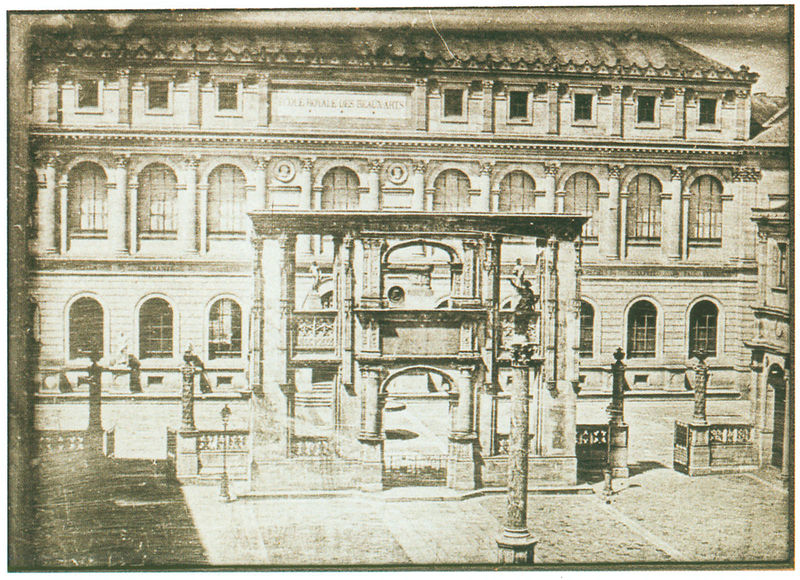
Titel: Ecole des beaux-arts, arc de Gaillon,
Institution: Perpignan, musée Hyacinthe-Riguaud/ inv.841-8-1
Schlagwörter: weiß, fenster, grau, lampen, strasse, säule, säulen, dach, gebäude, haus, park, alt, architektur, bibel, figur, rund, garten, statue, fassade, pflaster, platz, pilaster, tafel, jugendstil, tor, foto, fotografie, bögen, eingang, kopfstein, innenhof, palast, schwarzweiss, radierung, portal, statuen, schloß, obelisk, mönch, luther, vorhof, fesnter, bauwerk, tonsur, fenste, portik, schwarzißeu, pilare